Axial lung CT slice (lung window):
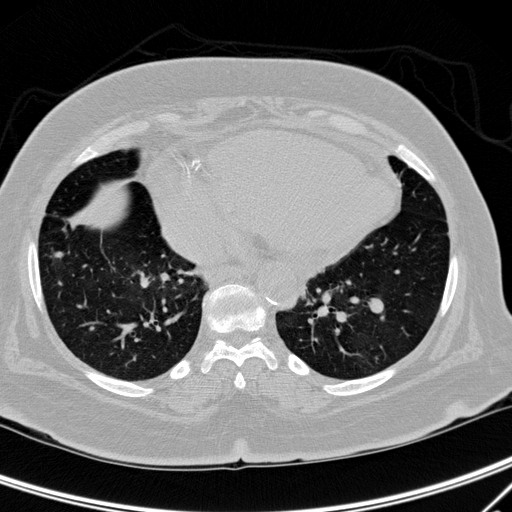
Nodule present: no